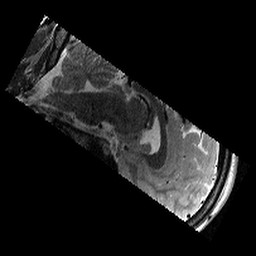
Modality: T2w
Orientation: sagittal
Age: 13
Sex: male
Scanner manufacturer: siemens
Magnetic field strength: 3 T
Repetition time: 9.23 s
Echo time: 0.067 s